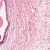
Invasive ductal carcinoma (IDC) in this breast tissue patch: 0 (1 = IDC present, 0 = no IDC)